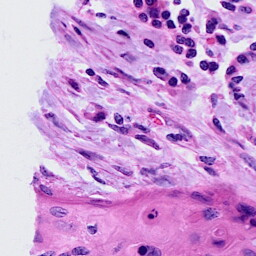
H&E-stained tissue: Cervix